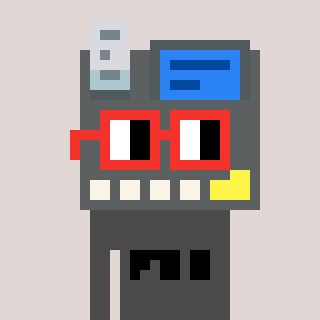
a pixel art character with square red glasses, a cash register-shaped head and a grayscale-colored body on a warm background